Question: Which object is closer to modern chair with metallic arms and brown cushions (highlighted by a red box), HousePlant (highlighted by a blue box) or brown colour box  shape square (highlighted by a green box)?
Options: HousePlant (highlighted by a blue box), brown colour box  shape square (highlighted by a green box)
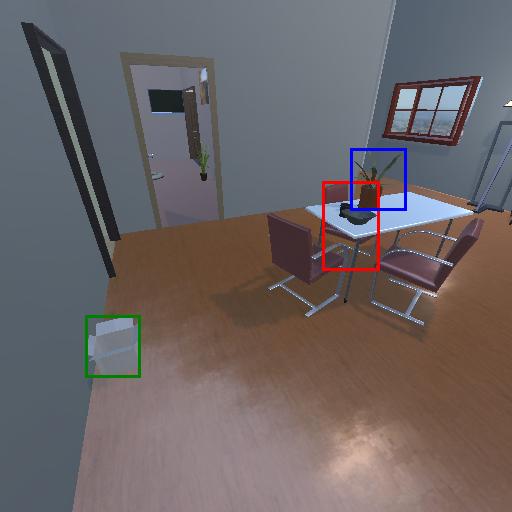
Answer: HousePlant (highlighted by a blue box)